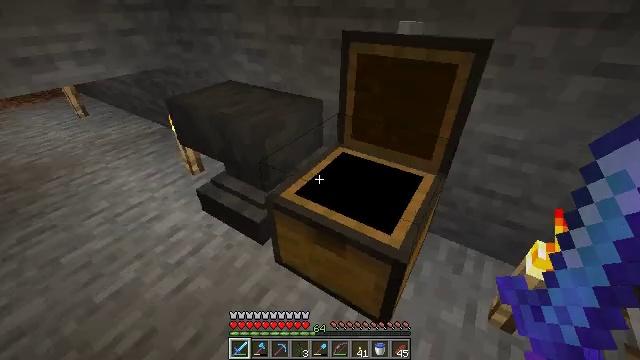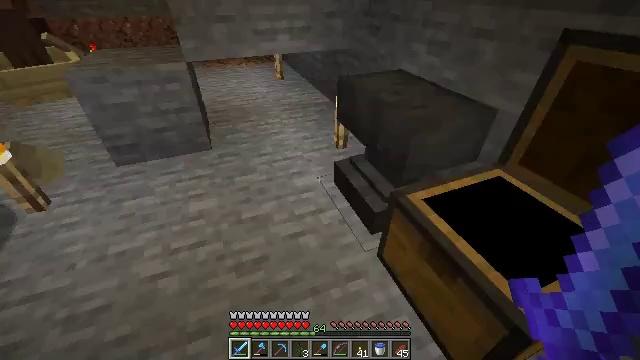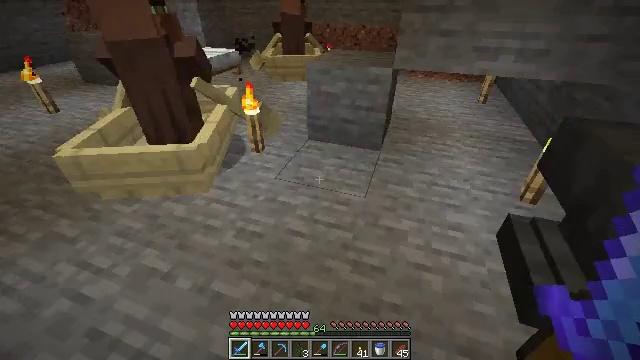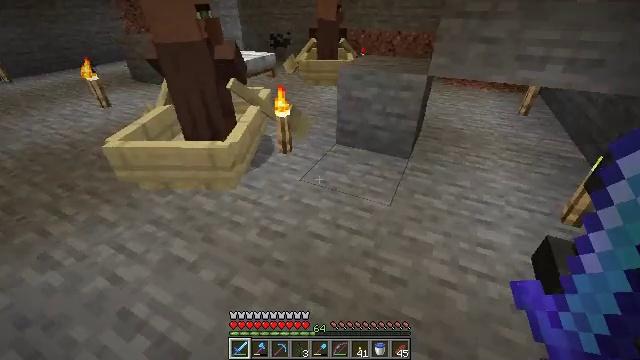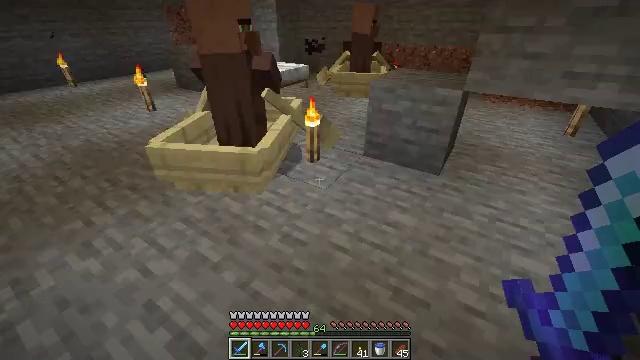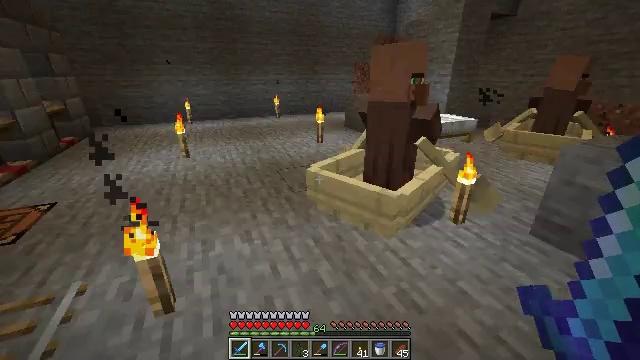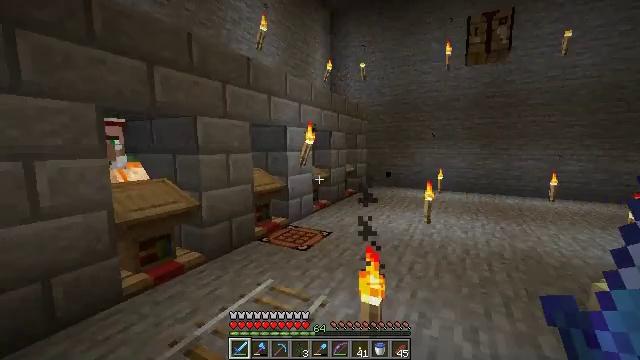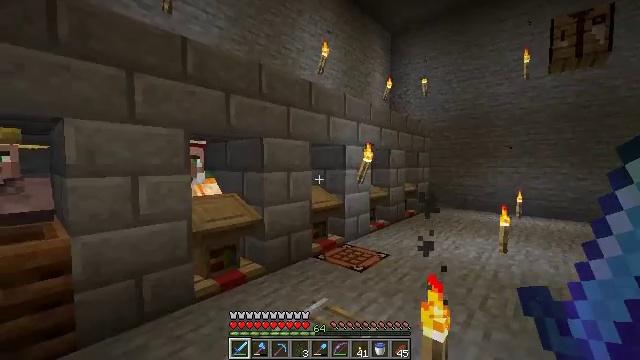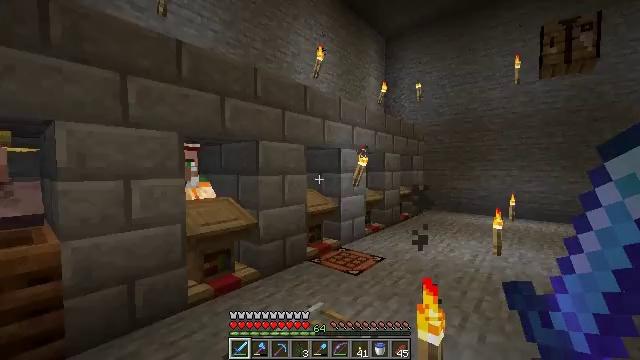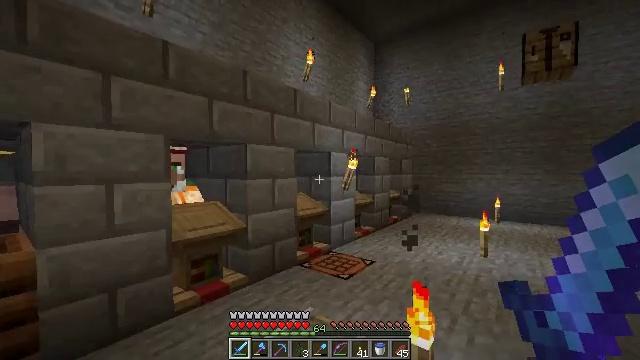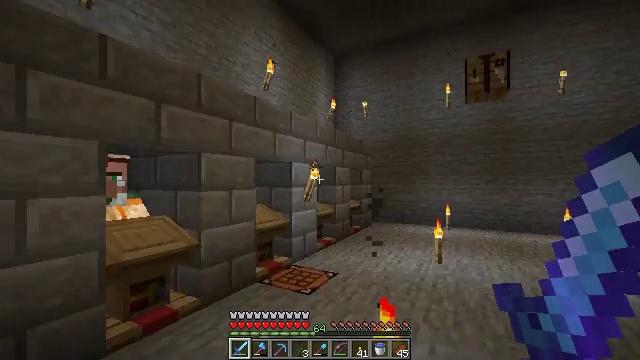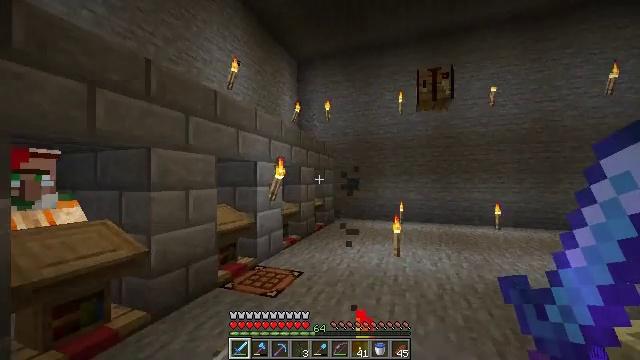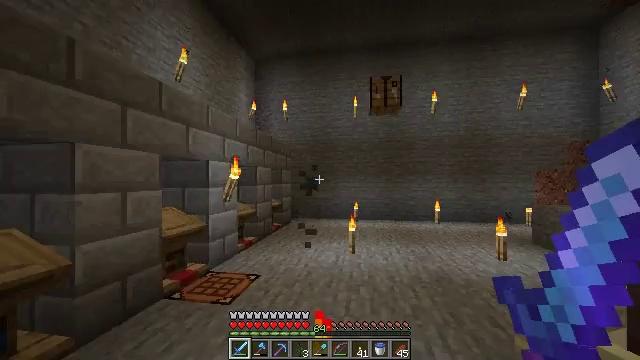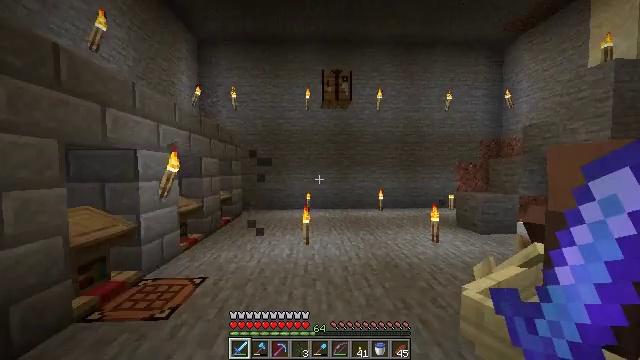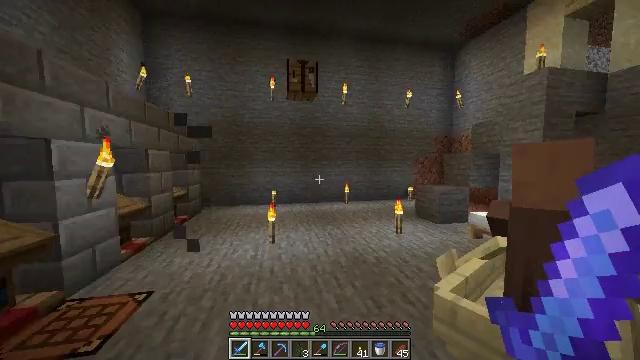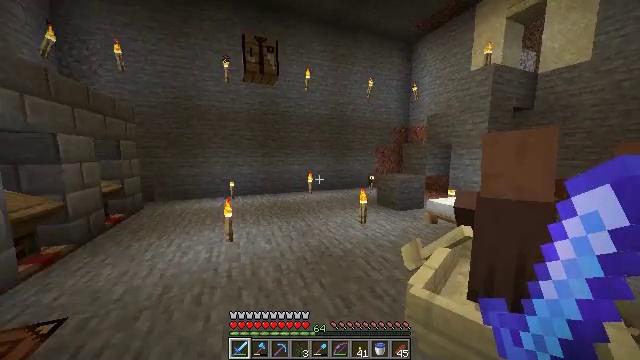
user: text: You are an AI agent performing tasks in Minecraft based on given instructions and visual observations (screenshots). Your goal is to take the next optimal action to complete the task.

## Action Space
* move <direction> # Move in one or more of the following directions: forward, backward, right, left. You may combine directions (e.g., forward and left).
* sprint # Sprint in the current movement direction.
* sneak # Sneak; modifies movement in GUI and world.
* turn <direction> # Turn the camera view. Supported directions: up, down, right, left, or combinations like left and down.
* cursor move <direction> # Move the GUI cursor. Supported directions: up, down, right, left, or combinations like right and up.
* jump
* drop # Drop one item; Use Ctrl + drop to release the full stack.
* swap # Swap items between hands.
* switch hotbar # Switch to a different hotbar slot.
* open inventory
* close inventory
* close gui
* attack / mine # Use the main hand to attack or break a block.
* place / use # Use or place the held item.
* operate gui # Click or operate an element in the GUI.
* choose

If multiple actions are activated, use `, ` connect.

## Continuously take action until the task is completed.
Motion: motion action
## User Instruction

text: Gather melon for food.
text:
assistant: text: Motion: turn left and down
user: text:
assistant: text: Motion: turn left and up
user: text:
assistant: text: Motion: turn left
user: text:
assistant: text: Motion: turn left and up
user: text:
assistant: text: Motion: turn left and up
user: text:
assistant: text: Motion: turn left and up
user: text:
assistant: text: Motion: turn left and up
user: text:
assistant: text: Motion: turn right
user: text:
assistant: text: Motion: move forward, turn right
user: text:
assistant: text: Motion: move forward, sprint, turn right and up
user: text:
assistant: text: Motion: move forward, sprint, turn right
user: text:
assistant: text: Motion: move forward, sprint, turn right
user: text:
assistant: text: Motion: move forward, sprint, turn right and down
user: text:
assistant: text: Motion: move forward, sprint, turn right and down
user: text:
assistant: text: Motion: move forward, sprint, turn right and down
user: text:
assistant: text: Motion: move forward, sprint, turn right and down
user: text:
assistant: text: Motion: move forward, sprint, turn right
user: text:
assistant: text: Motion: move forward, sprint, turn right
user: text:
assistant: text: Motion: move forward, sprint, turn right
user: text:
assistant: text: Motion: move forward, sprint, turn right
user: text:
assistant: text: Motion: move forward, sprint
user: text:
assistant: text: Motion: move forward and move left, sprint, turn right
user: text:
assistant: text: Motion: move forward and move left, sprint
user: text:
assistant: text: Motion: move forward and move left, sprint
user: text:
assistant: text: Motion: move forward and move left, sprint, turn right
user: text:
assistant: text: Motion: move forward, sprint, turn right and down
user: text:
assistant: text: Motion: move forward, sprint, turn right
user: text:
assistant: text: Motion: move forward, sprint, turn right and down
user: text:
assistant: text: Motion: move forward, sprint, turn right and down
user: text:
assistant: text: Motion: move forward, sprint, turn right and down